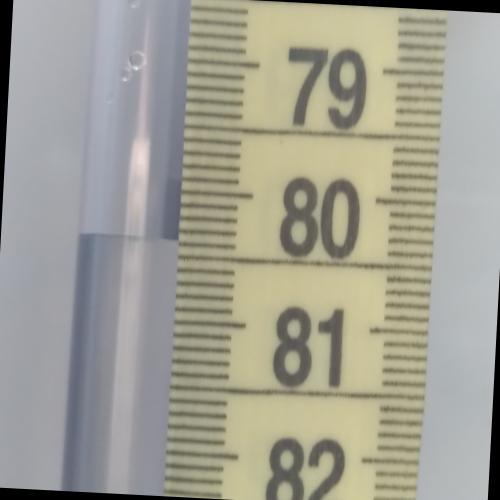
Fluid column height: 80.4 cm